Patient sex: M
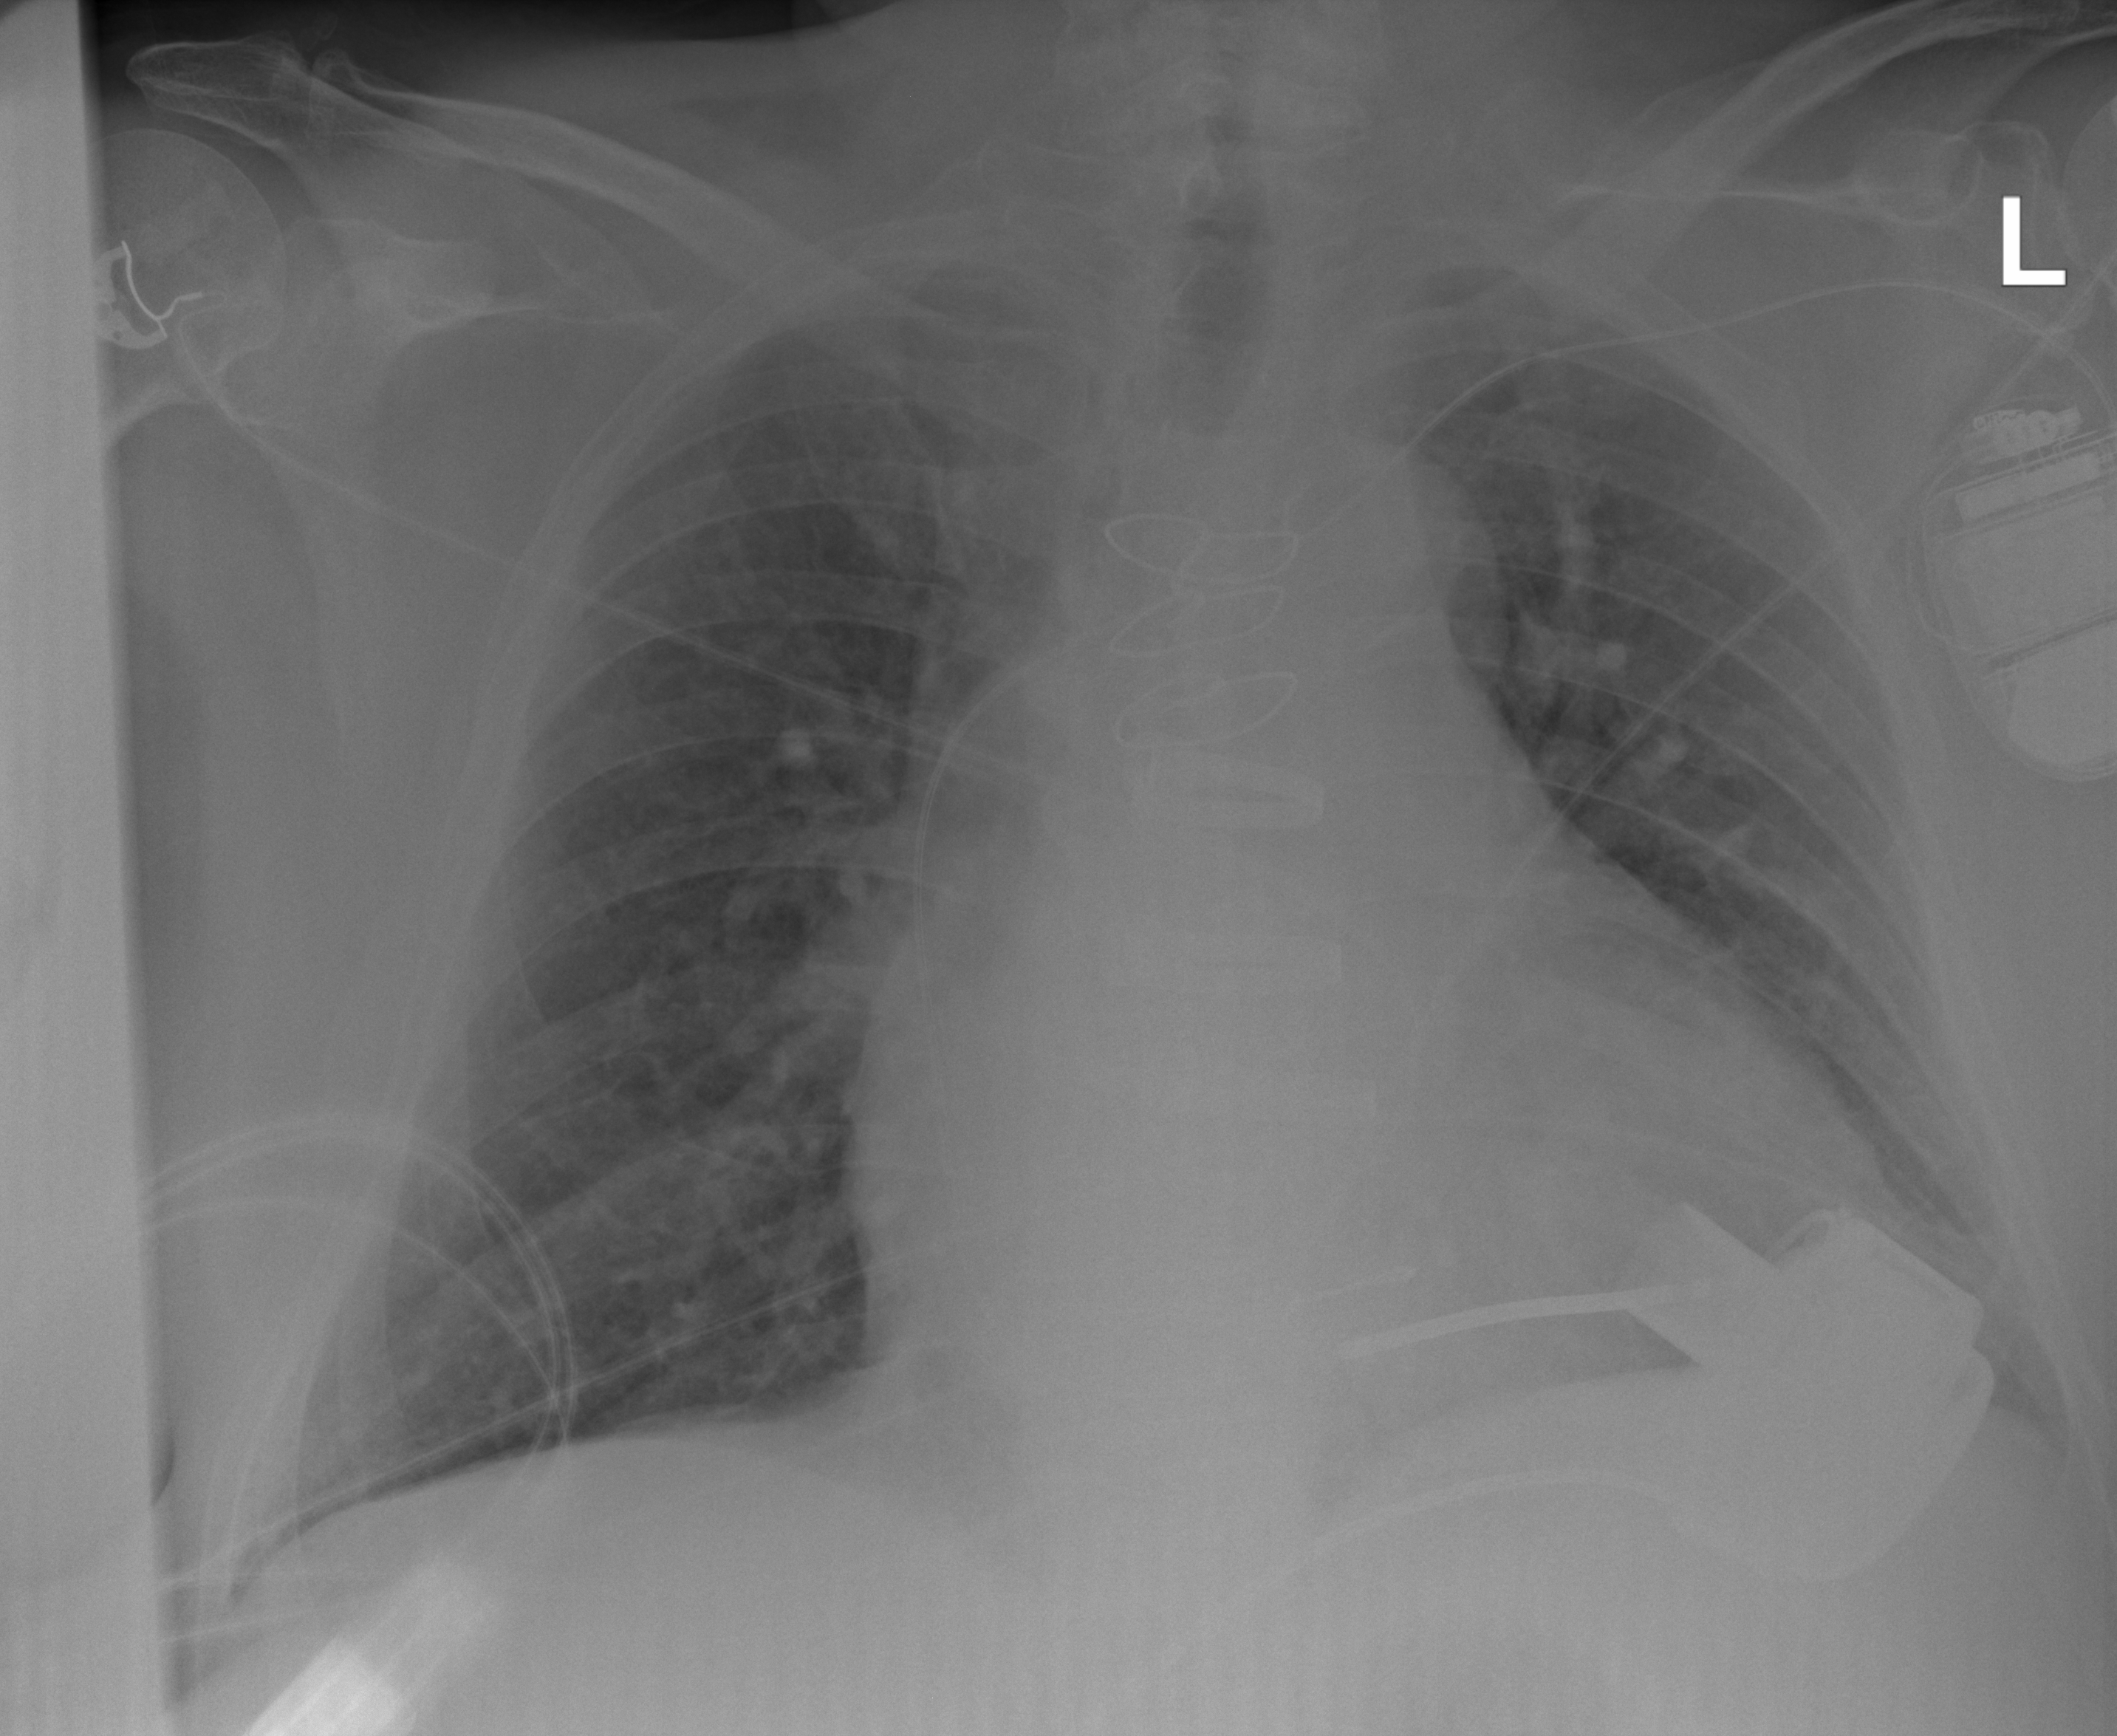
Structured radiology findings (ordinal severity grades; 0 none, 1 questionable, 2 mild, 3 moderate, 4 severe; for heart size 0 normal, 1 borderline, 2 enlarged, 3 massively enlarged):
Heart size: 3
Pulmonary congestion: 2
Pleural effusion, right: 0
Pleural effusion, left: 0
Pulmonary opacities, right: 2
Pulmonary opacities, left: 2
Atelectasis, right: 0
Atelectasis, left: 0